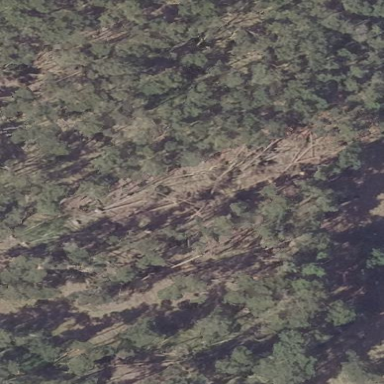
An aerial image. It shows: Forest area.